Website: macys
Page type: customer-info-address
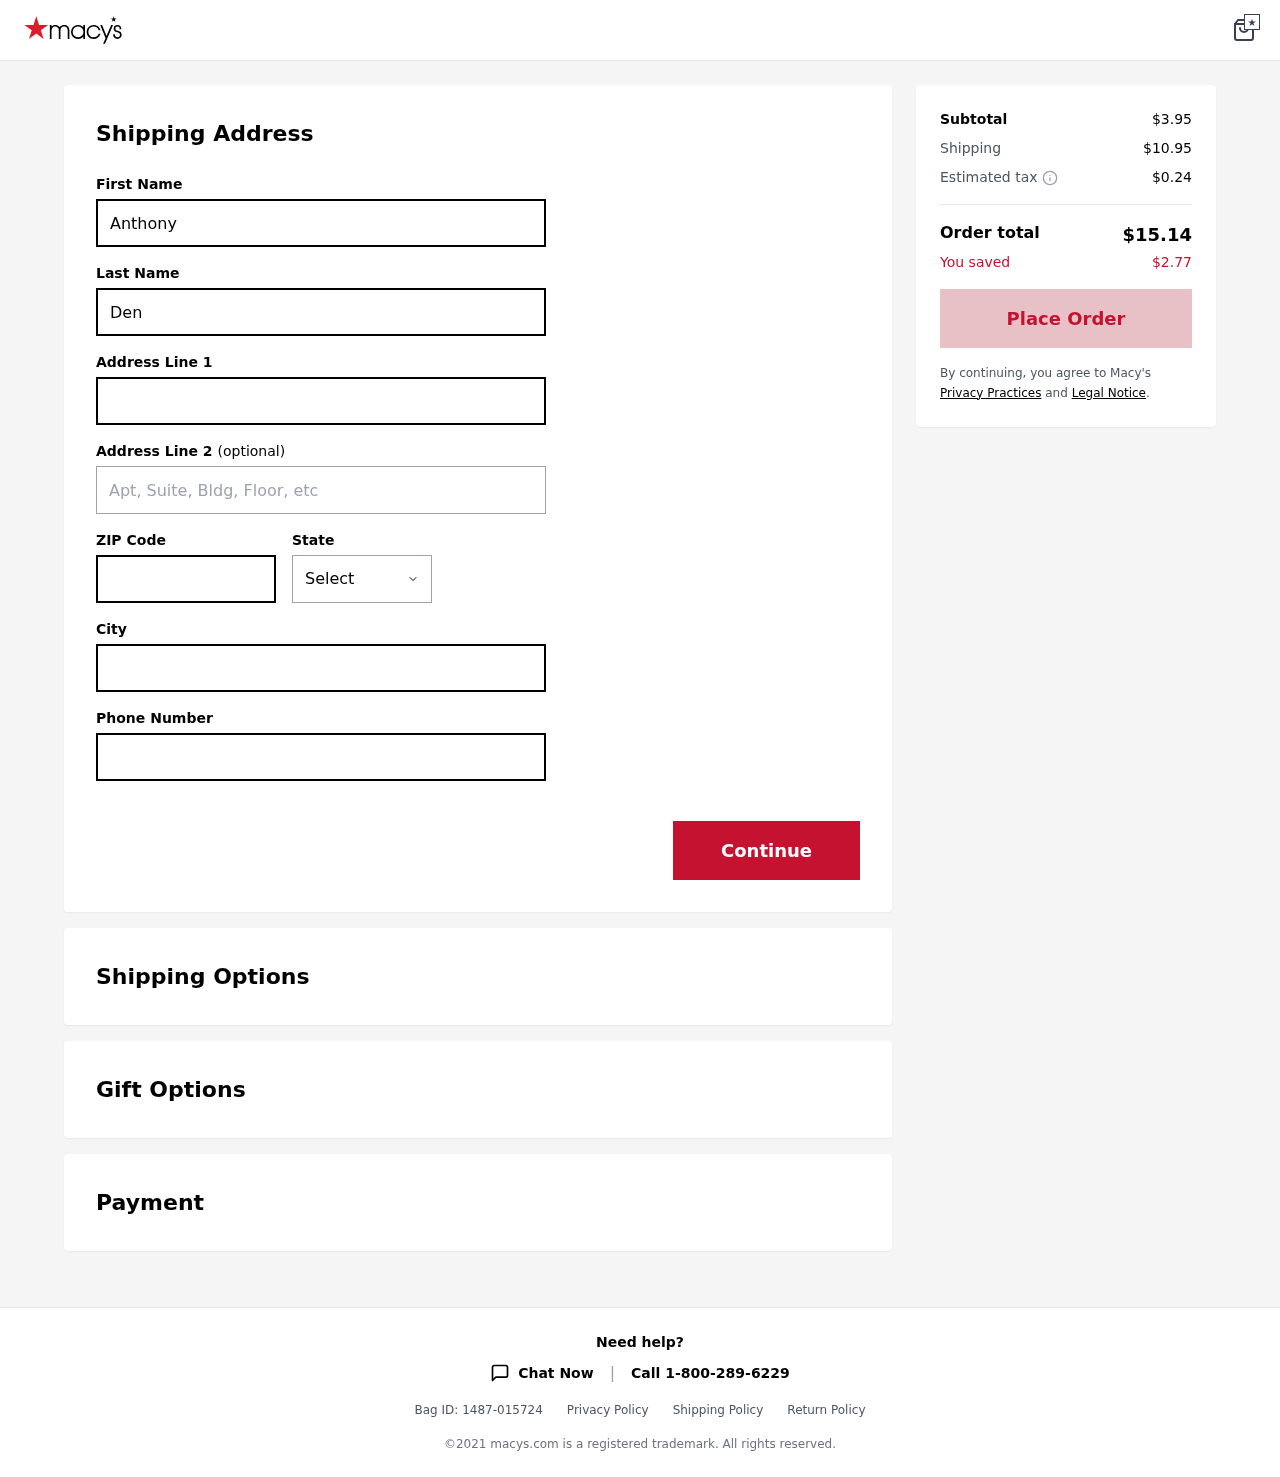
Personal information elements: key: PII_CITY
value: New Kevinbury
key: PII_FIRSTNAME
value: Anthony
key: PII_LASTNAME
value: Dennis
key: PII_PHONE
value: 3767963417
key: PII_POSTCODE
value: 88651
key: PII_STATE
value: Arizona
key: PII_STREET
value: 7672 Kevin Hills Suite 663
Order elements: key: ORDER_SUBTOTAL
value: $3.95
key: ORDER_SHIPPING_COST
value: $10.95
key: ORDER_TAX
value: $0.24
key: ORDER_TOTAL
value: $15.14
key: ORDER_SAVINGS
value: $2.77